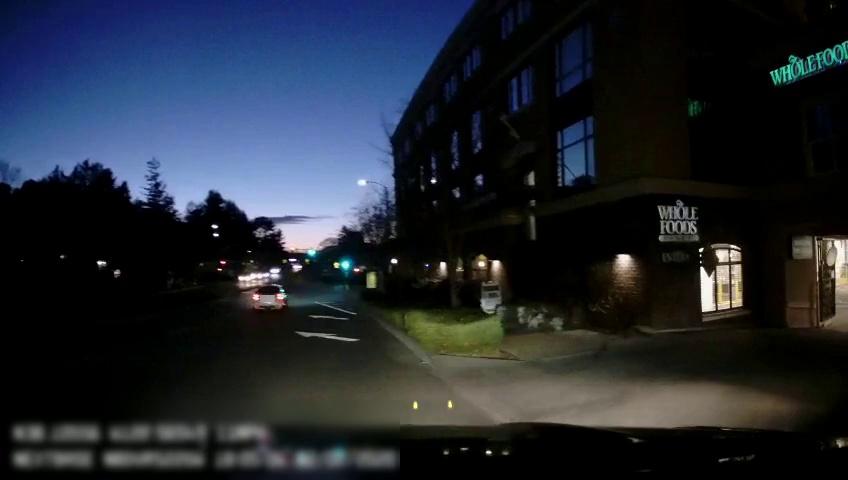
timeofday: Dusk/Dawn/Twilight
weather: Other
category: Drivable Space
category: Vehicles | SUV
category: Drivable Space
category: Traffic | Lights